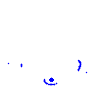
Particle: kaon